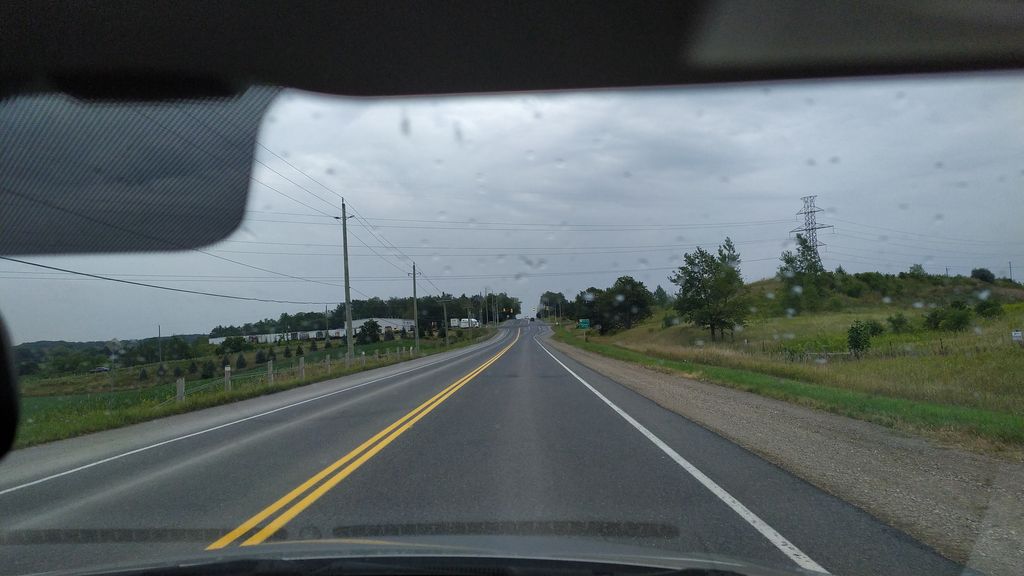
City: kitchener-waterloo